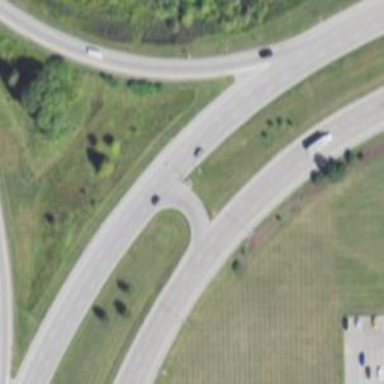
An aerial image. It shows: Secondary link road.